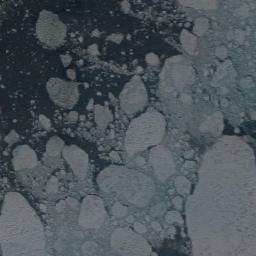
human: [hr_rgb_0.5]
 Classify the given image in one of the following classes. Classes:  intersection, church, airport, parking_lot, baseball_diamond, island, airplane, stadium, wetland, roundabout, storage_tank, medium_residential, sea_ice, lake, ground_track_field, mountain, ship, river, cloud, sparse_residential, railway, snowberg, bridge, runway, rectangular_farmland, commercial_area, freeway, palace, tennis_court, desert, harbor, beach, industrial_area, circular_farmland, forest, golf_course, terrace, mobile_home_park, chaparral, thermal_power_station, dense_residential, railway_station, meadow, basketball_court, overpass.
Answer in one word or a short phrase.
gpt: sea_ice